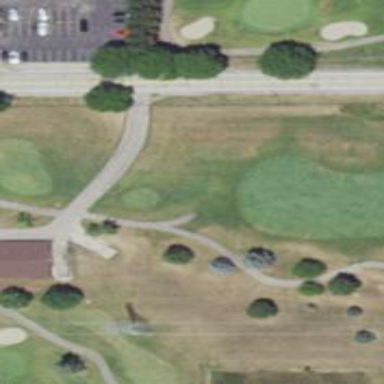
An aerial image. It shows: Path for both road and golf.